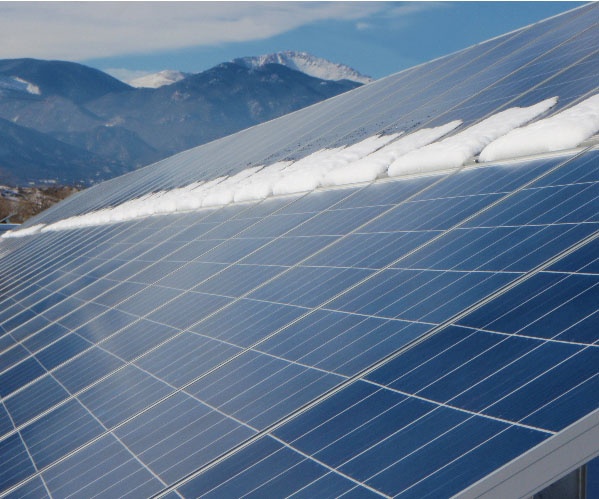
Label: Snow-Covered